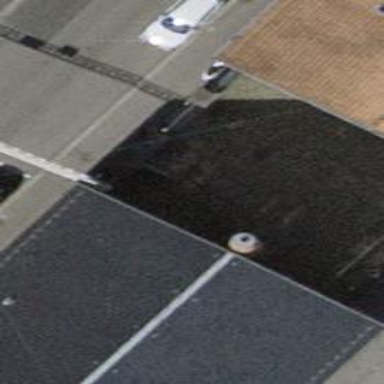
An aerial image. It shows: Chimney that is man-made.